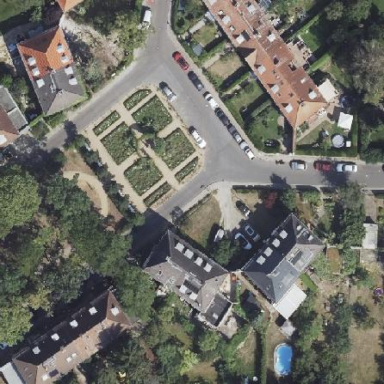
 which is type of garden with variety of roses."